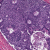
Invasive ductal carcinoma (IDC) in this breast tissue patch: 0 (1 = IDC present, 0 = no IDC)